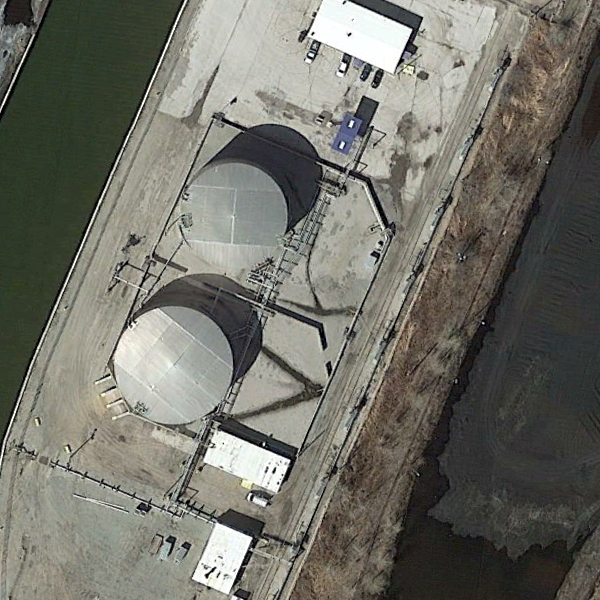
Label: StorageTanks